Interaction volume radius: 5 \u00c5
Interaction volume height: 15 \u00c5
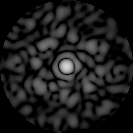
Disorder parameter: 0.8289